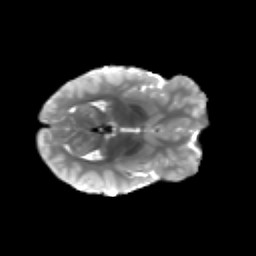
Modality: T2w
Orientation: axial
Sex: male
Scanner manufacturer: siemens
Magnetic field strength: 3 T
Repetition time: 5 s
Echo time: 0.071 s